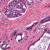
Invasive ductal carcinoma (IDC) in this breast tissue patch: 1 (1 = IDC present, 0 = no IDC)